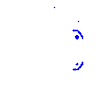
Particle: pion